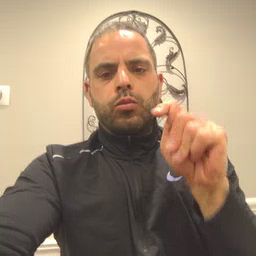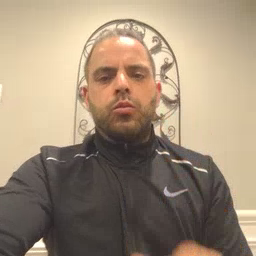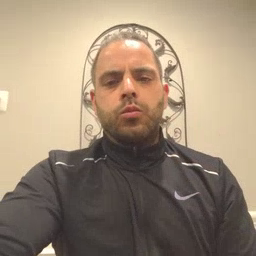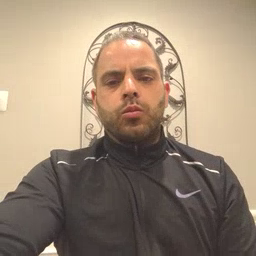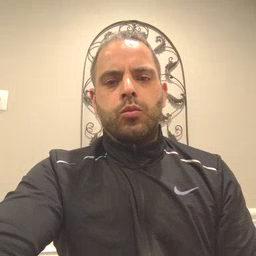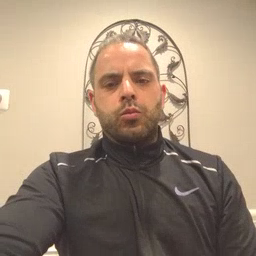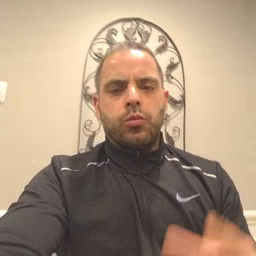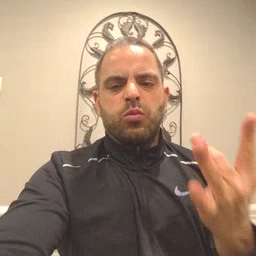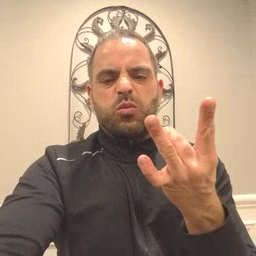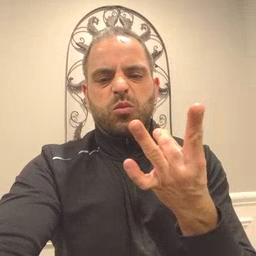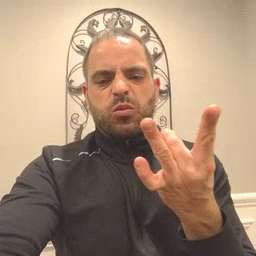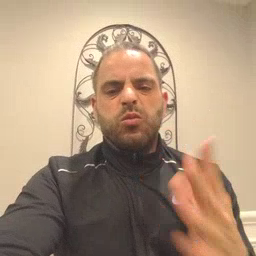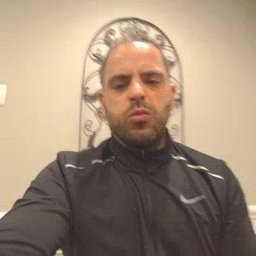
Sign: sticky